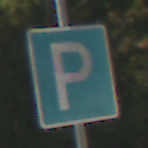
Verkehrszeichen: Parken
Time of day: Midday
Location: Outdoor (Nature)
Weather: Clear
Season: Summer
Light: Natural